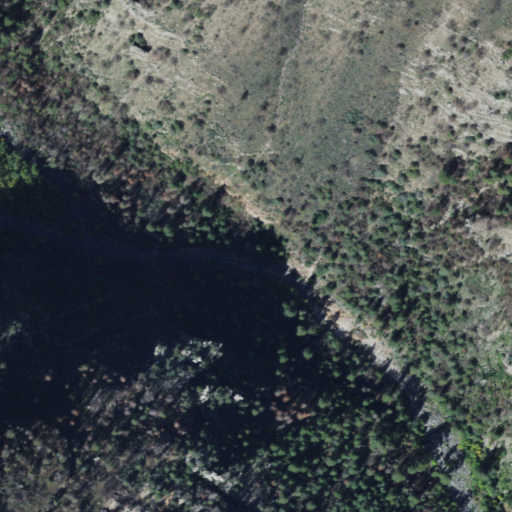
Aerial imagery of valley in Arizona named Big Spring Canyon containing evergreen forest, grassland, and shrub